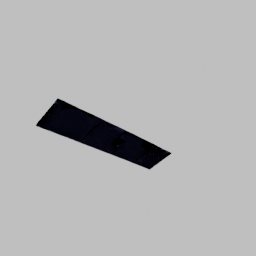
Label: architecture